Interaction volume radius: 10 \u00c5
Interaction volume height: 10 \u00c5
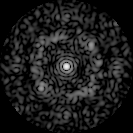
Disorder parameter: 0.6729